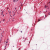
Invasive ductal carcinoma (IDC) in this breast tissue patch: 0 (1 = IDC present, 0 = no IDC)